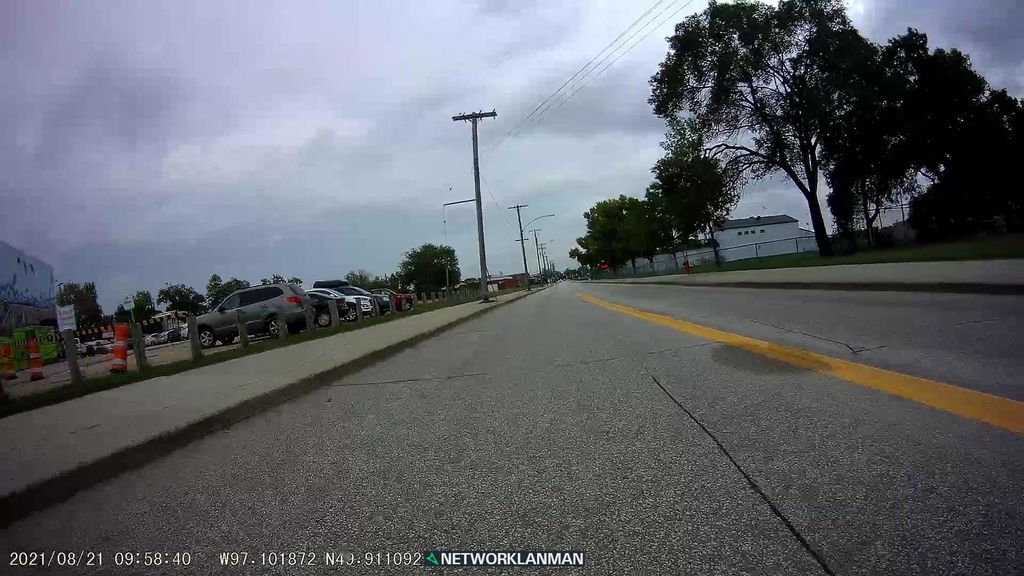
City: winnipeg